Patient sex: M
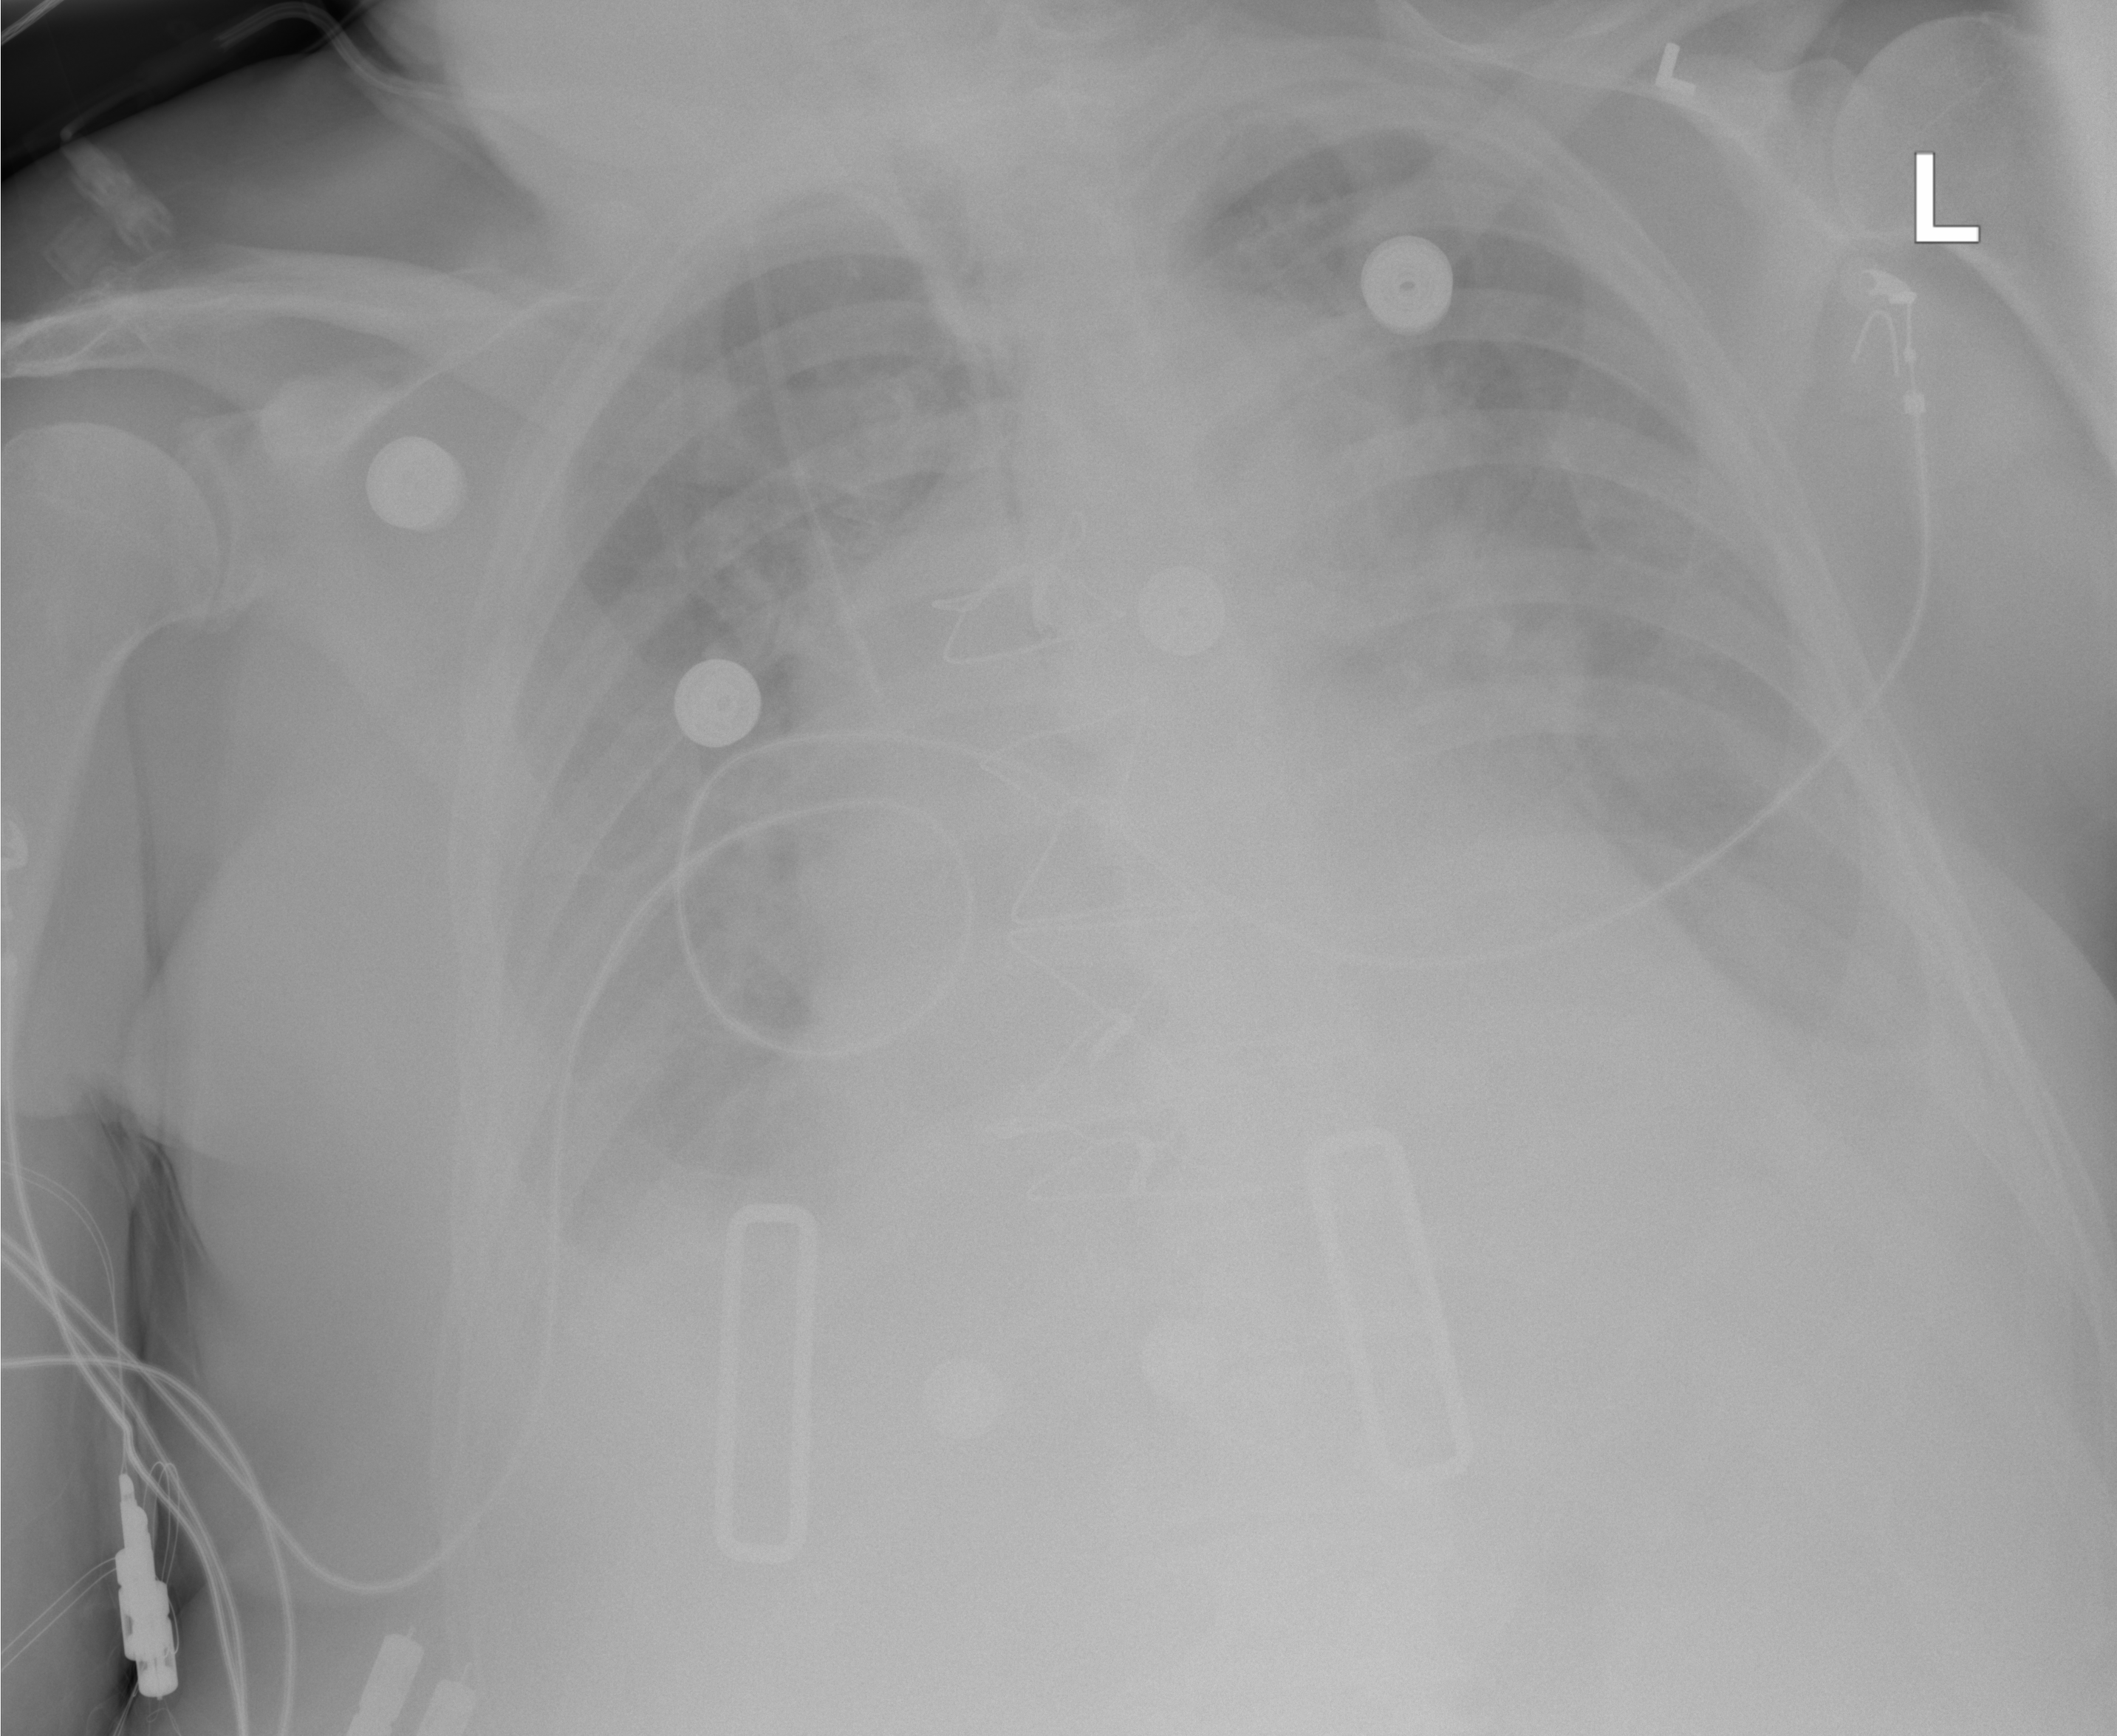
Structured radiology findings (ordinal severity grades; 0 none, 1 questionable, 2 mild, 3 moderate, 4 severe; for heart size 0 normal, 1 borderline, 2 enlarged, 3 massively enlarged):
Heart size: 2
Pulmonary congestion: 2
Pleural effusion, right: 3
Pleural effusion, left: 3
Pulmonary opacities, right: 2
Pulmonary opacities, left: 2
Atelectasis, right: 2
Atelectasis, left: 3